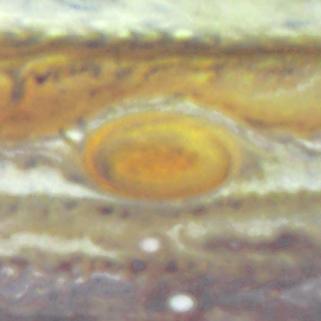
Hubble Views Ancient Storm in the Atmosphere of Jupiter - August, 1994 Jupiter, Hubble Space Telescope